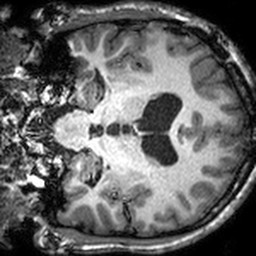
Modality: T1w
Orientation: coronal
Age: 23
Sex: male